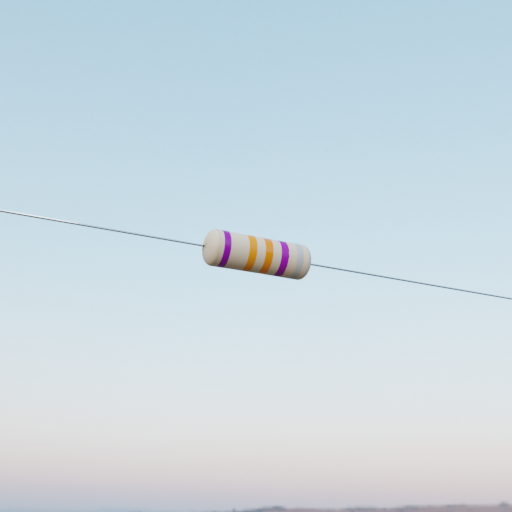
Resistor colour bands (in order): violet, orange, orange, violet, silver